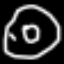
Label: donut